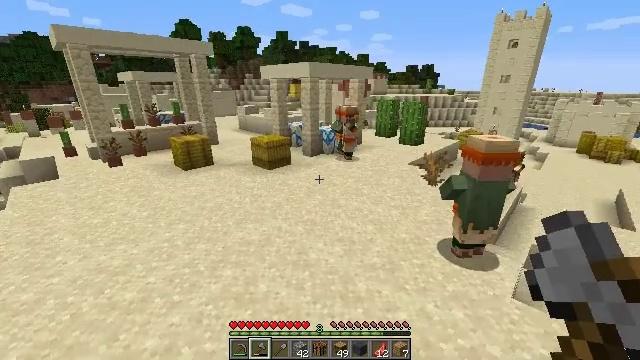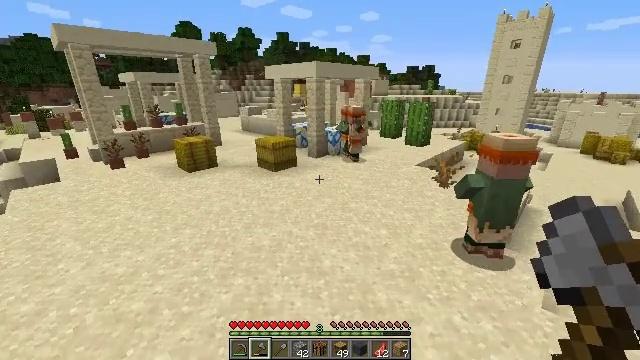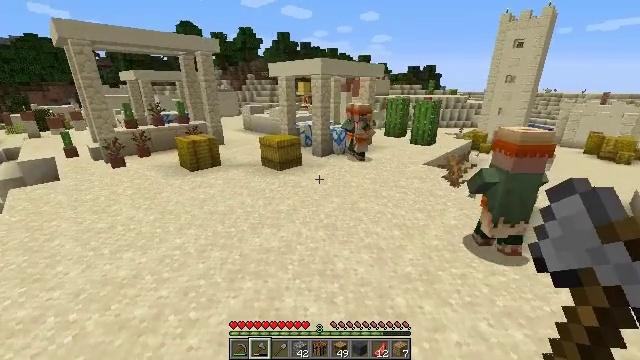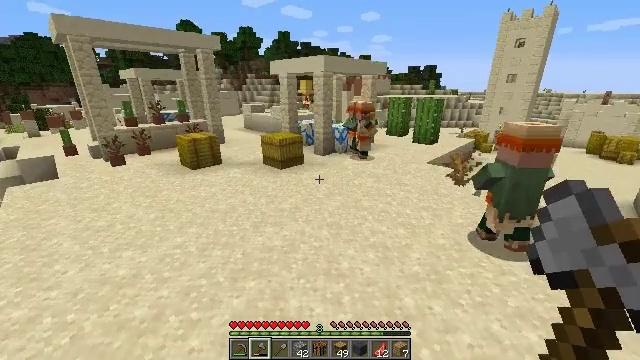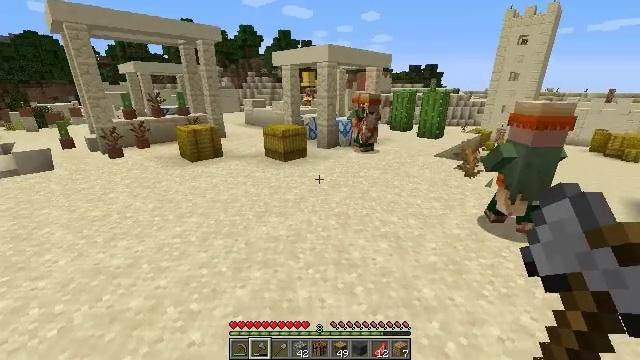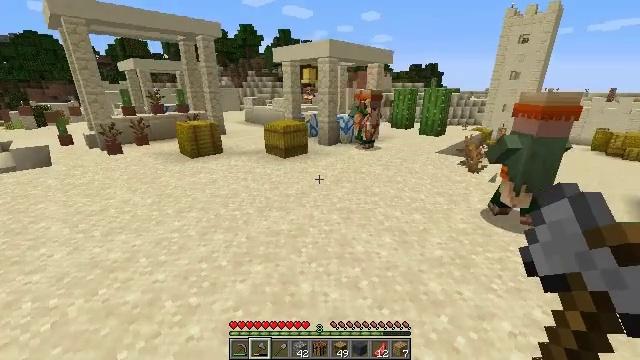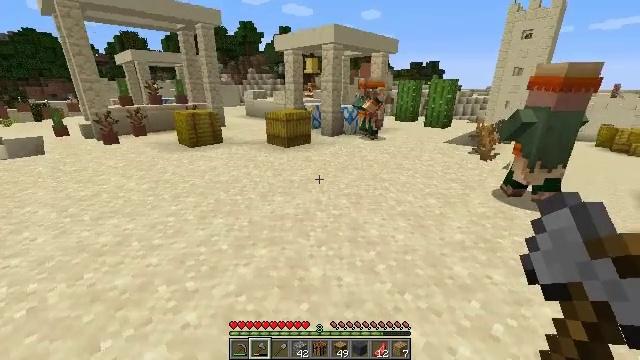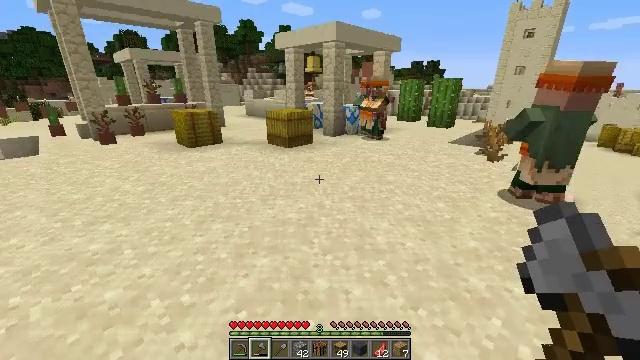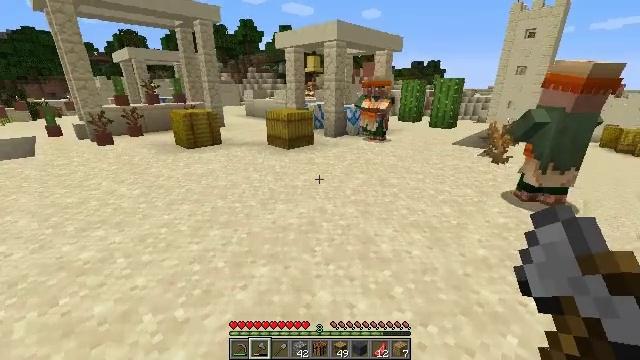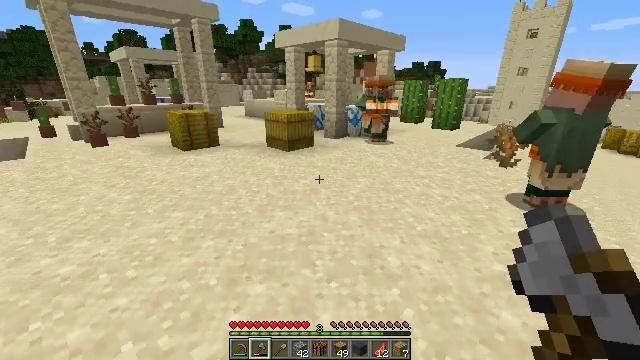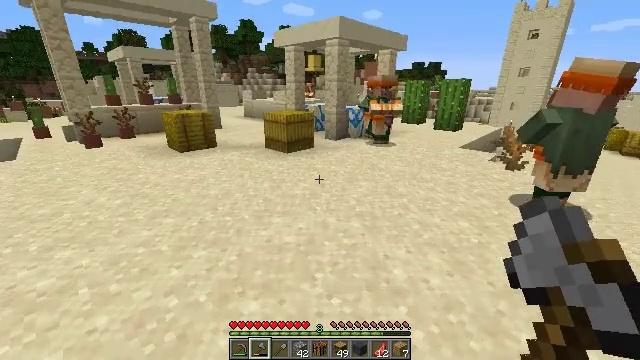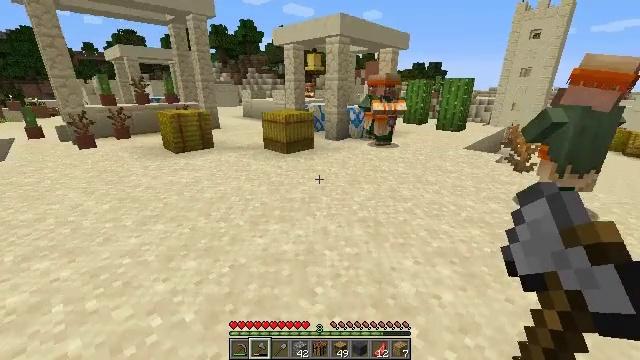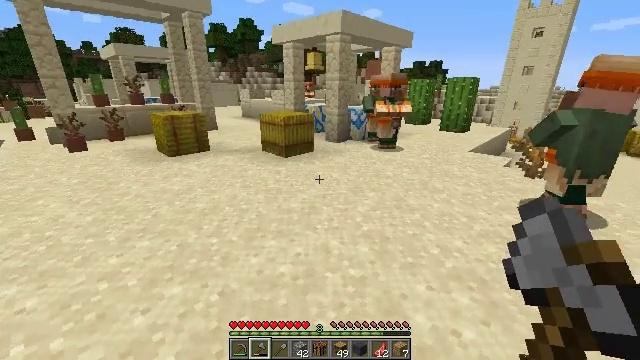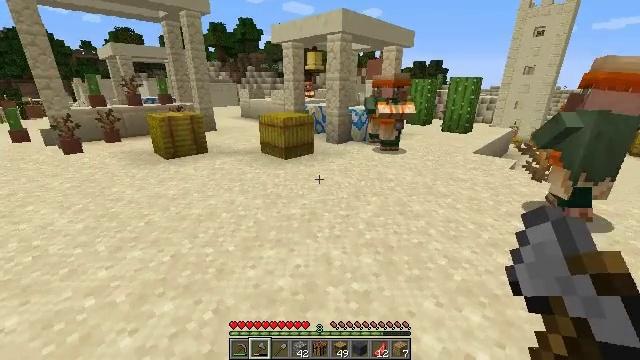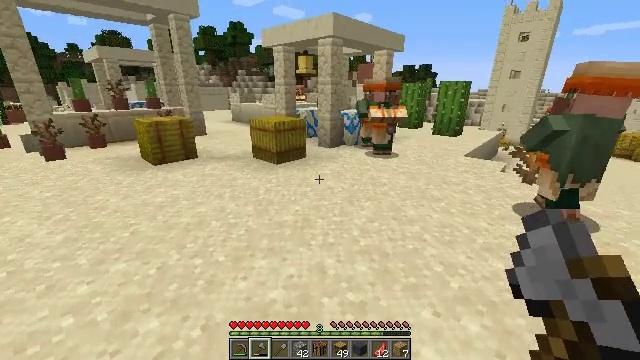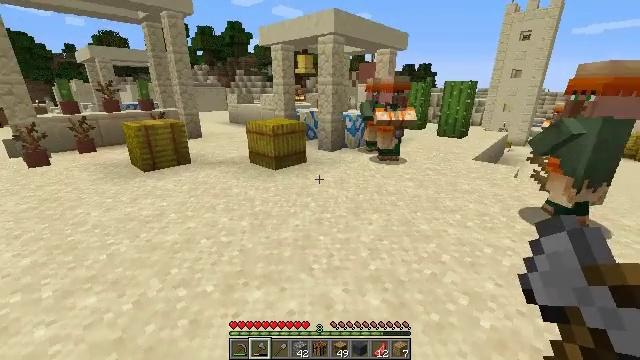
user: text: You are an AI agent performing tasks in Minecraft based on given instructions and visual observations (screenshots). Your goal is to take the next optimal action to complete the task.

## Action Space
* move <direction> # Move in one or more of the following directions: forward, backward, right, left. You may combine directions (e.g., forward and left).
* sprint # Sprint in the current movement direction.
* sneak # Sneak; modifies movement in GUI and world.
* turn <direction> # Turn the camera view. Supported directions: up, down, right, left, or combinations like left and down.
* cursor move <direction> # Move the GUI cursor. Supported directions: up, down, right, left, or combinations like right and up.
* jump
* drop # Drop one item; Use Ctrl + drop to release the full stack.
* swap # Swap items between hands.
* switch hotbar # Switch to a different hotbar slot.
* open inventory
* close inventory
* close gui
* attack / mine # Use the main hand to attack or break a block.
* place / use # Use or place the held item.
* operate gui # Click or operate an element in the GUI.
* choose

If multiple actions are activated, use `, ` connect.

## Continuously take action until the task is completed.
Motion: motion action
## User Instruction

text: Kill the rabbit.
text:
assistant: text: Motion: move forward and move left
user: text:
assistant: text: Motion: move forward and move left
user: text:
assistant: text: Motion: move forward and move left
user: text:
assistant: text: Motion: move forward
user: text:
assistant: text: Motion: move forward
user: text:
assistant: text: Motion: move forward
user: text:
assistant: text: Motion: move forward
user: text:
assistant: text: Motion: move forward
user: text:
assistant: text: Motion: move forward
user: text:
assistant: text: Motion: move forward
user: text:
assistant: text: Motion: move forward
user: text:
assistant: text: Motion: move forward
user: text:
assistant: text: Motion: move forward
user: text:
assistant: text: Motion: move forward, turn right
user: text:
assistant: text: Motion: move forward
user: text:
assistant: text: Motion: move forward
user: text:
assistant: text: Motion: move forward
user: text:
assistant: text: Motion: move forward
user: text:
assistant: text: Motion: move forward
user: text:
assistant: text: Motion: move forward
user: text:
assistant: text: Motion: move forward
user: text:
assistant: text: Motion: move forward, turn left
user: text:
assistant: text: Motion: move forward, turn left
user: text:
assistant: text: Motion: move forward
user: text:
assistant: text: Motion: move forward, turn left
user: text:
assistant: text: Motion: move forward
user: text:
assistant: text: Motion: move forward, turn left
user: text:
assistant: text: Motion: move forward
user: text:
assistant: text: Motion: move forward
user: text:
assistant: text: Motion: move forward